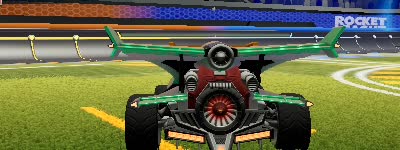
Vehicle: aftershock